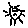
Label: sun